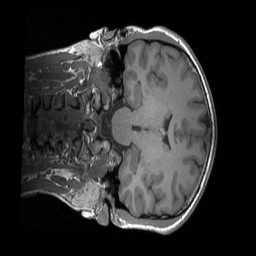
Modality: T1w
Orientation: coronal
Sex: male
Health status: ill
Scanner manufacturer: siemens
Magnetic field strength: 3 T
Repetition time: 1.66 s
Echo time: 0.00254 s